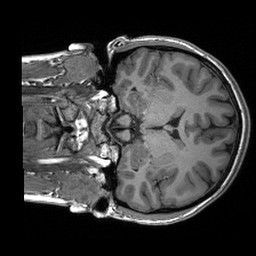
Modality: T1w
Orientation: coronal
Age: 20
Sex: female
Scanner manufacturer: siemens
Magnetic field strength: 3 T
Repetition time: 2.4 s
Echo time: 0.00191 s